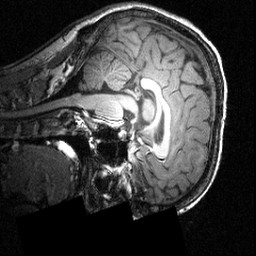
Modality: T1w
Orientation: sagittal
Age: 23
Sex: male
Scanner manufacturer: siemens
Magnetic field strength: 3.951 T
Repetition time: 1.5 s
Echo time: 0.00335 s